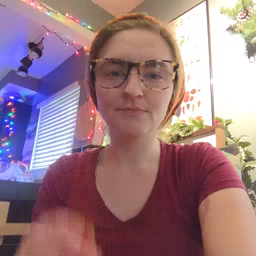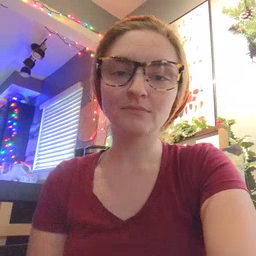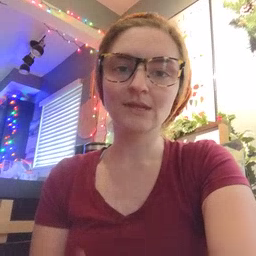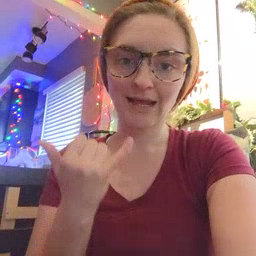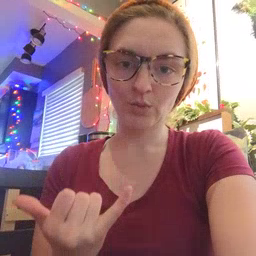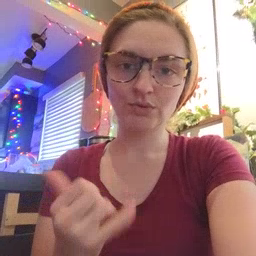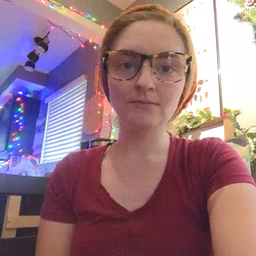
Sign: now